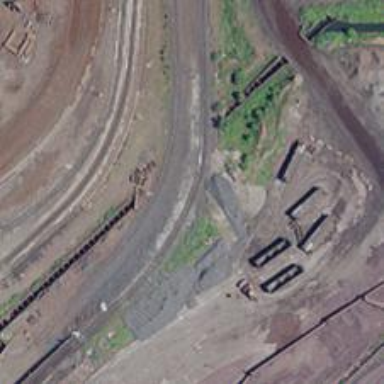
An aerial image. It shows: Railway spur service.